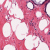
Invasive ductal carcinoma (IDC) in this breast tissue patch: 0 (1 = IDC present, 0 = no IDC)